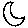
Label: moon